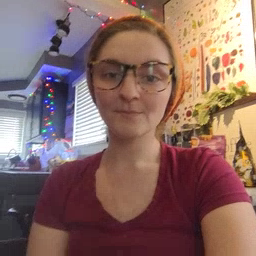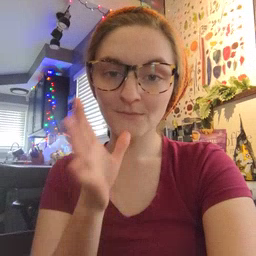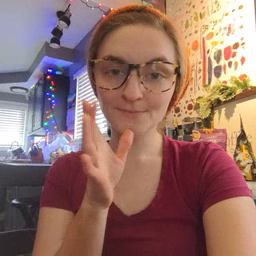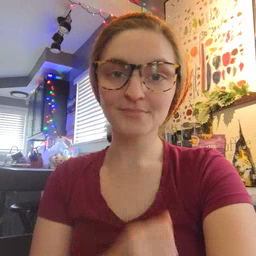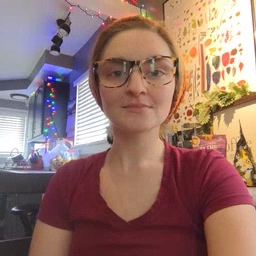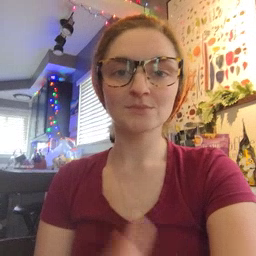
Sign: mom